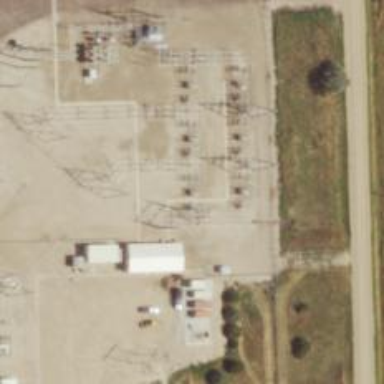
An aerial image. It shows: Switch used for power control.